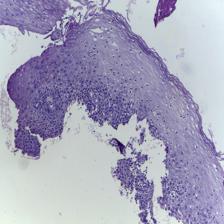
Diagnosis: OSCC